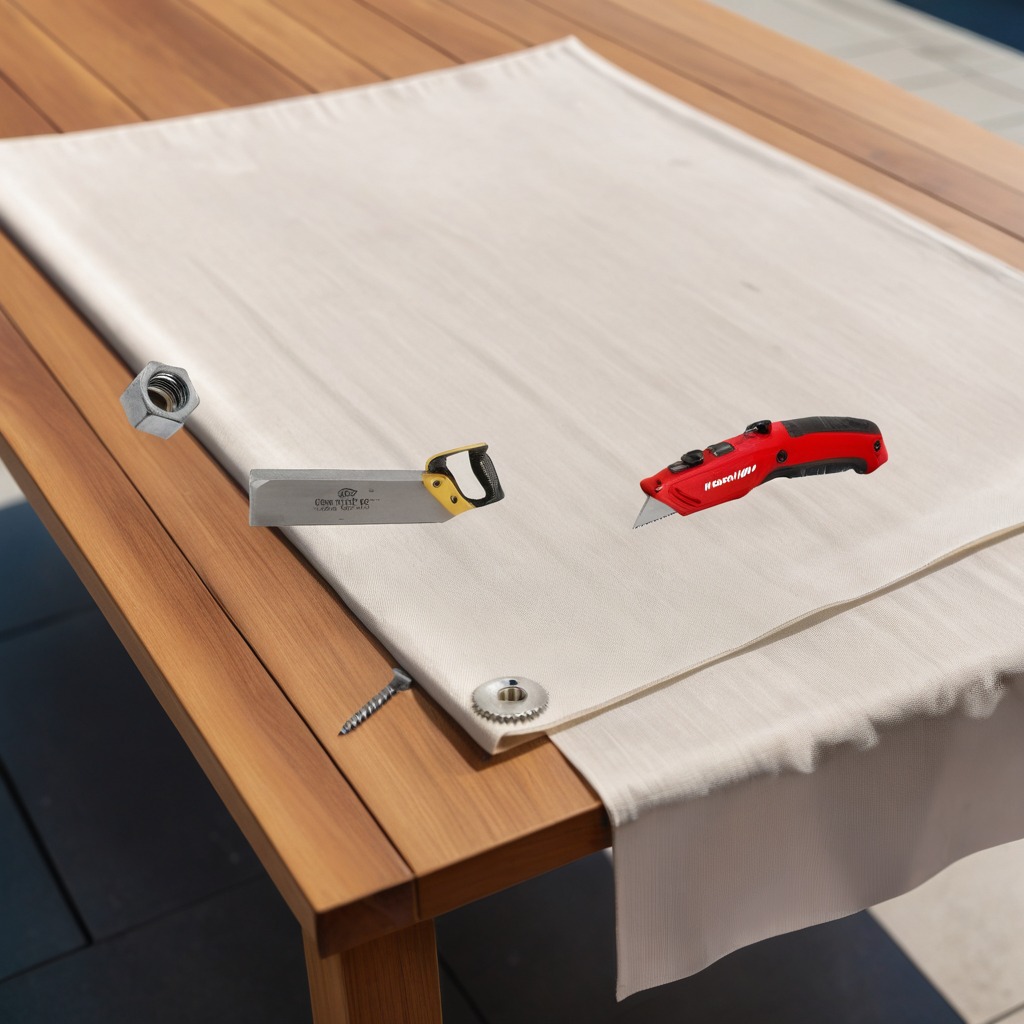
A gear with teeth, a knife, a screw, a saw and a nut are lying on the wooden table.